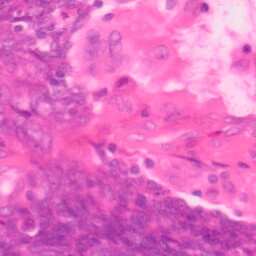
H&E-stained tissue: Colon